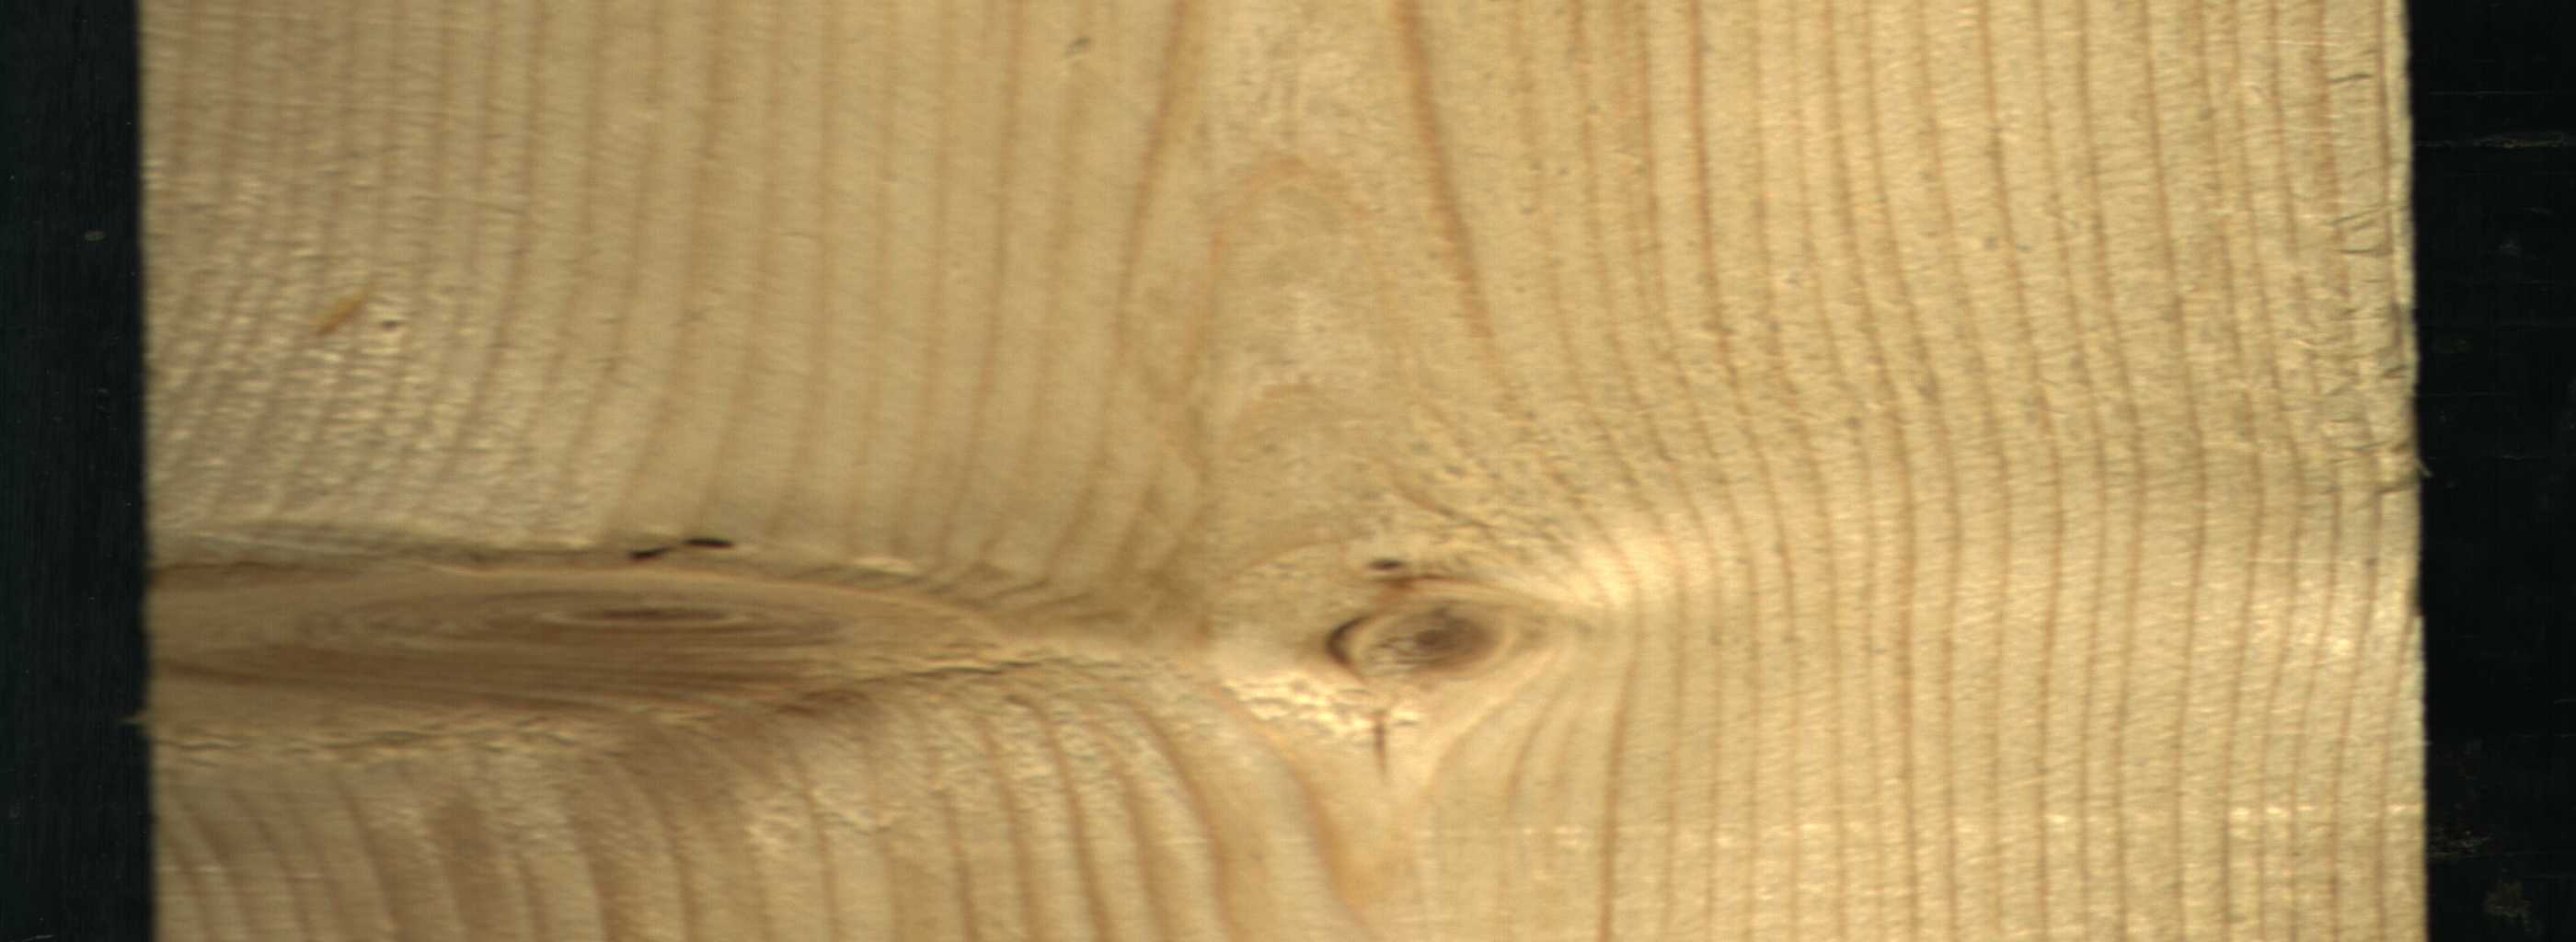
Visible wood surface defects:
Live_Knot
Live_Knot